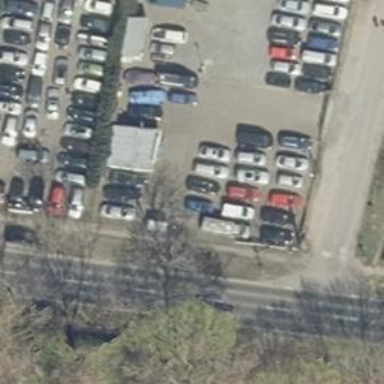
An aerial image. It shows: Car shop.